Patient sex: F
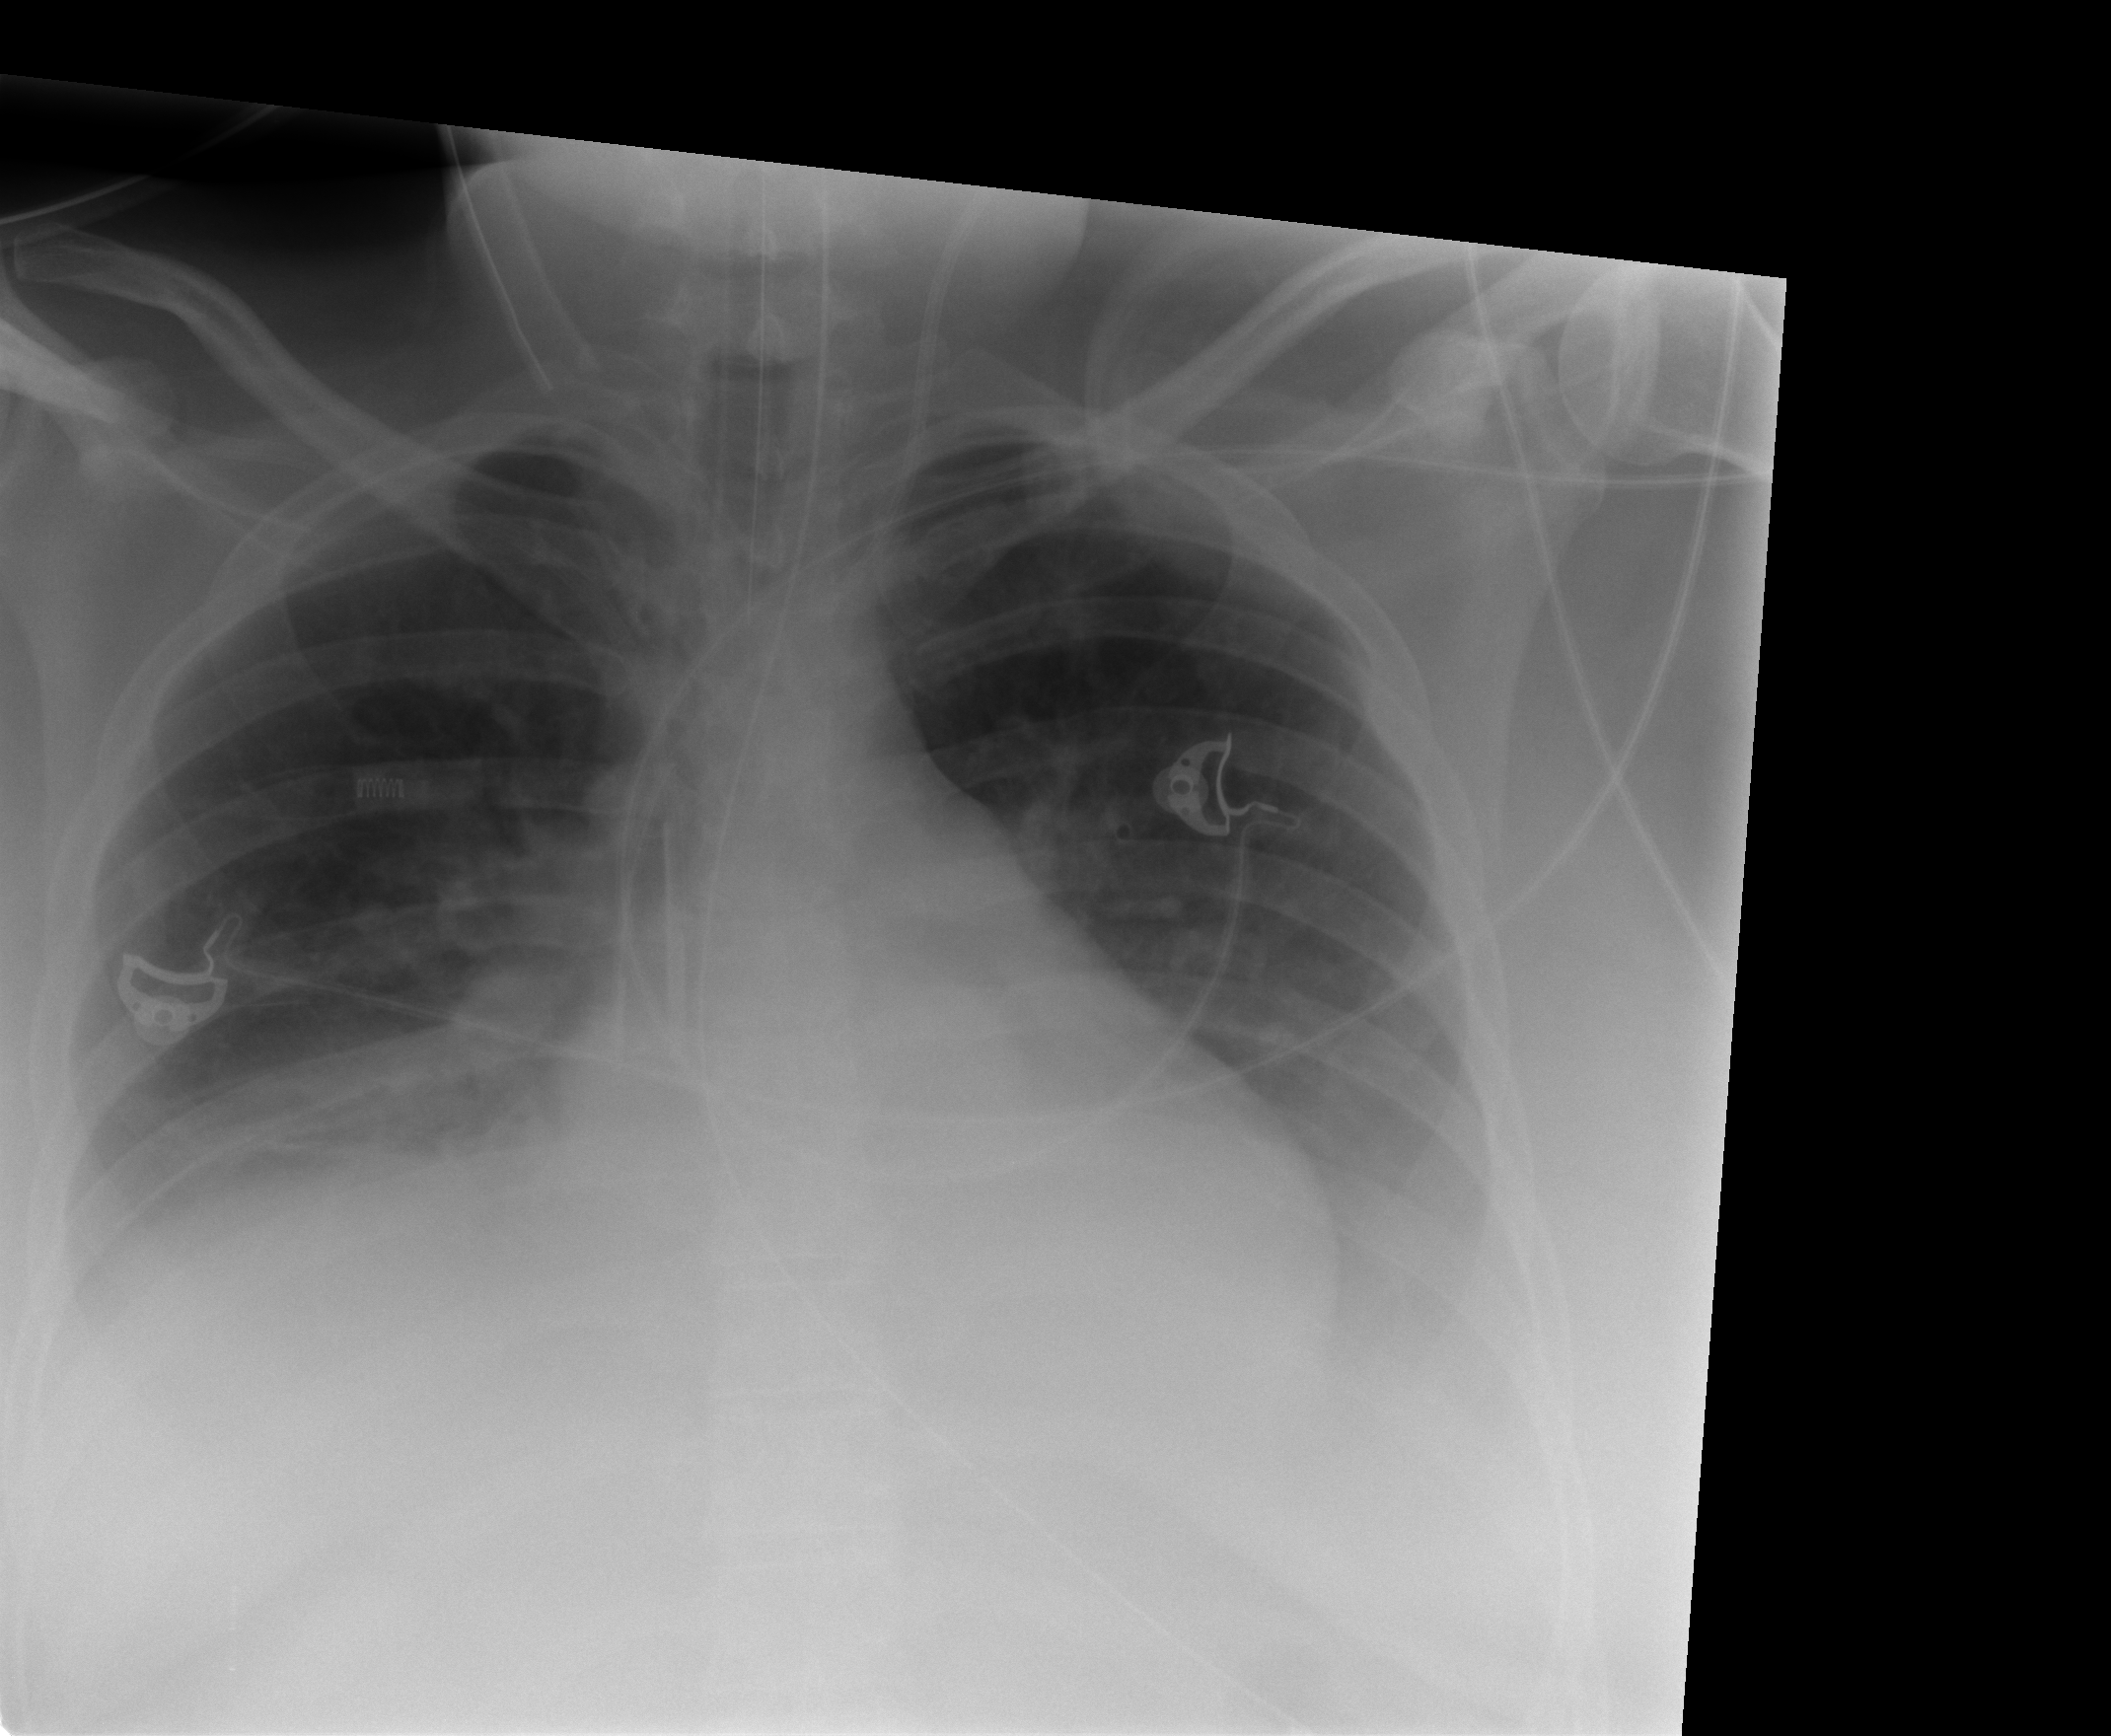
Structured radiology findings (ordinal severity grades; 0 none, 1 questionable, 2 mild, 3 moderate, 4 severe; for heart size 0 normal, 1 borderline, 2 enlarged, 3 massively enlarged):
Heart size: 0
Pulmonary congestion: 1
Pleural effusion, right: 2
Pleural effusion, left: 3
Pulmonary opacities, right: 1
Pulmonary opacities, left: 1
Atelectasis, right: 2
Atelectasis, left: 2